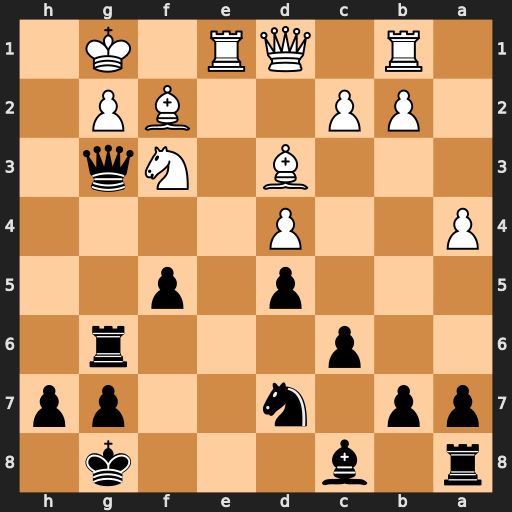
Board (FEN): r1b3k1/pp1n2pp/2p3r1/3p1p2/P2P4/3B1Nq1/1PP2BP1/1R1QR1K1
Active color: b
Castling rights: -
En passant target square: -
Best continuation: Qxg2#